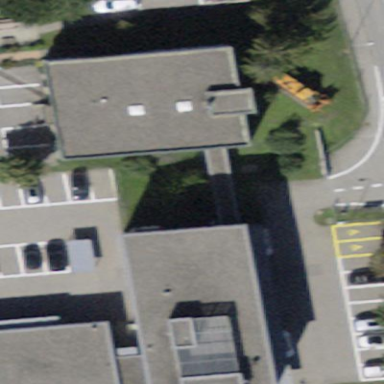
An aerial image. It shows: Flat-roofed building.